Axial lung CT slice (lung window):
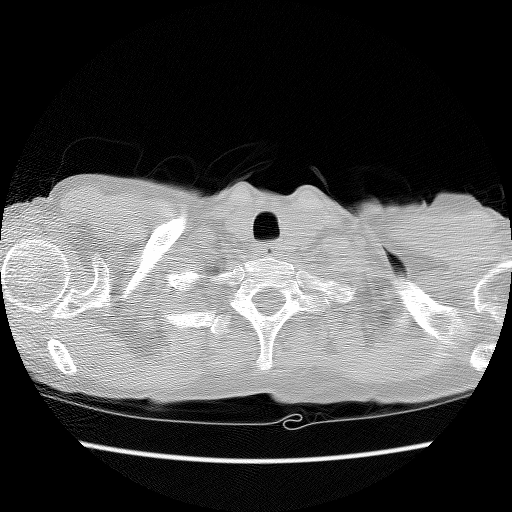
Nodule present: no